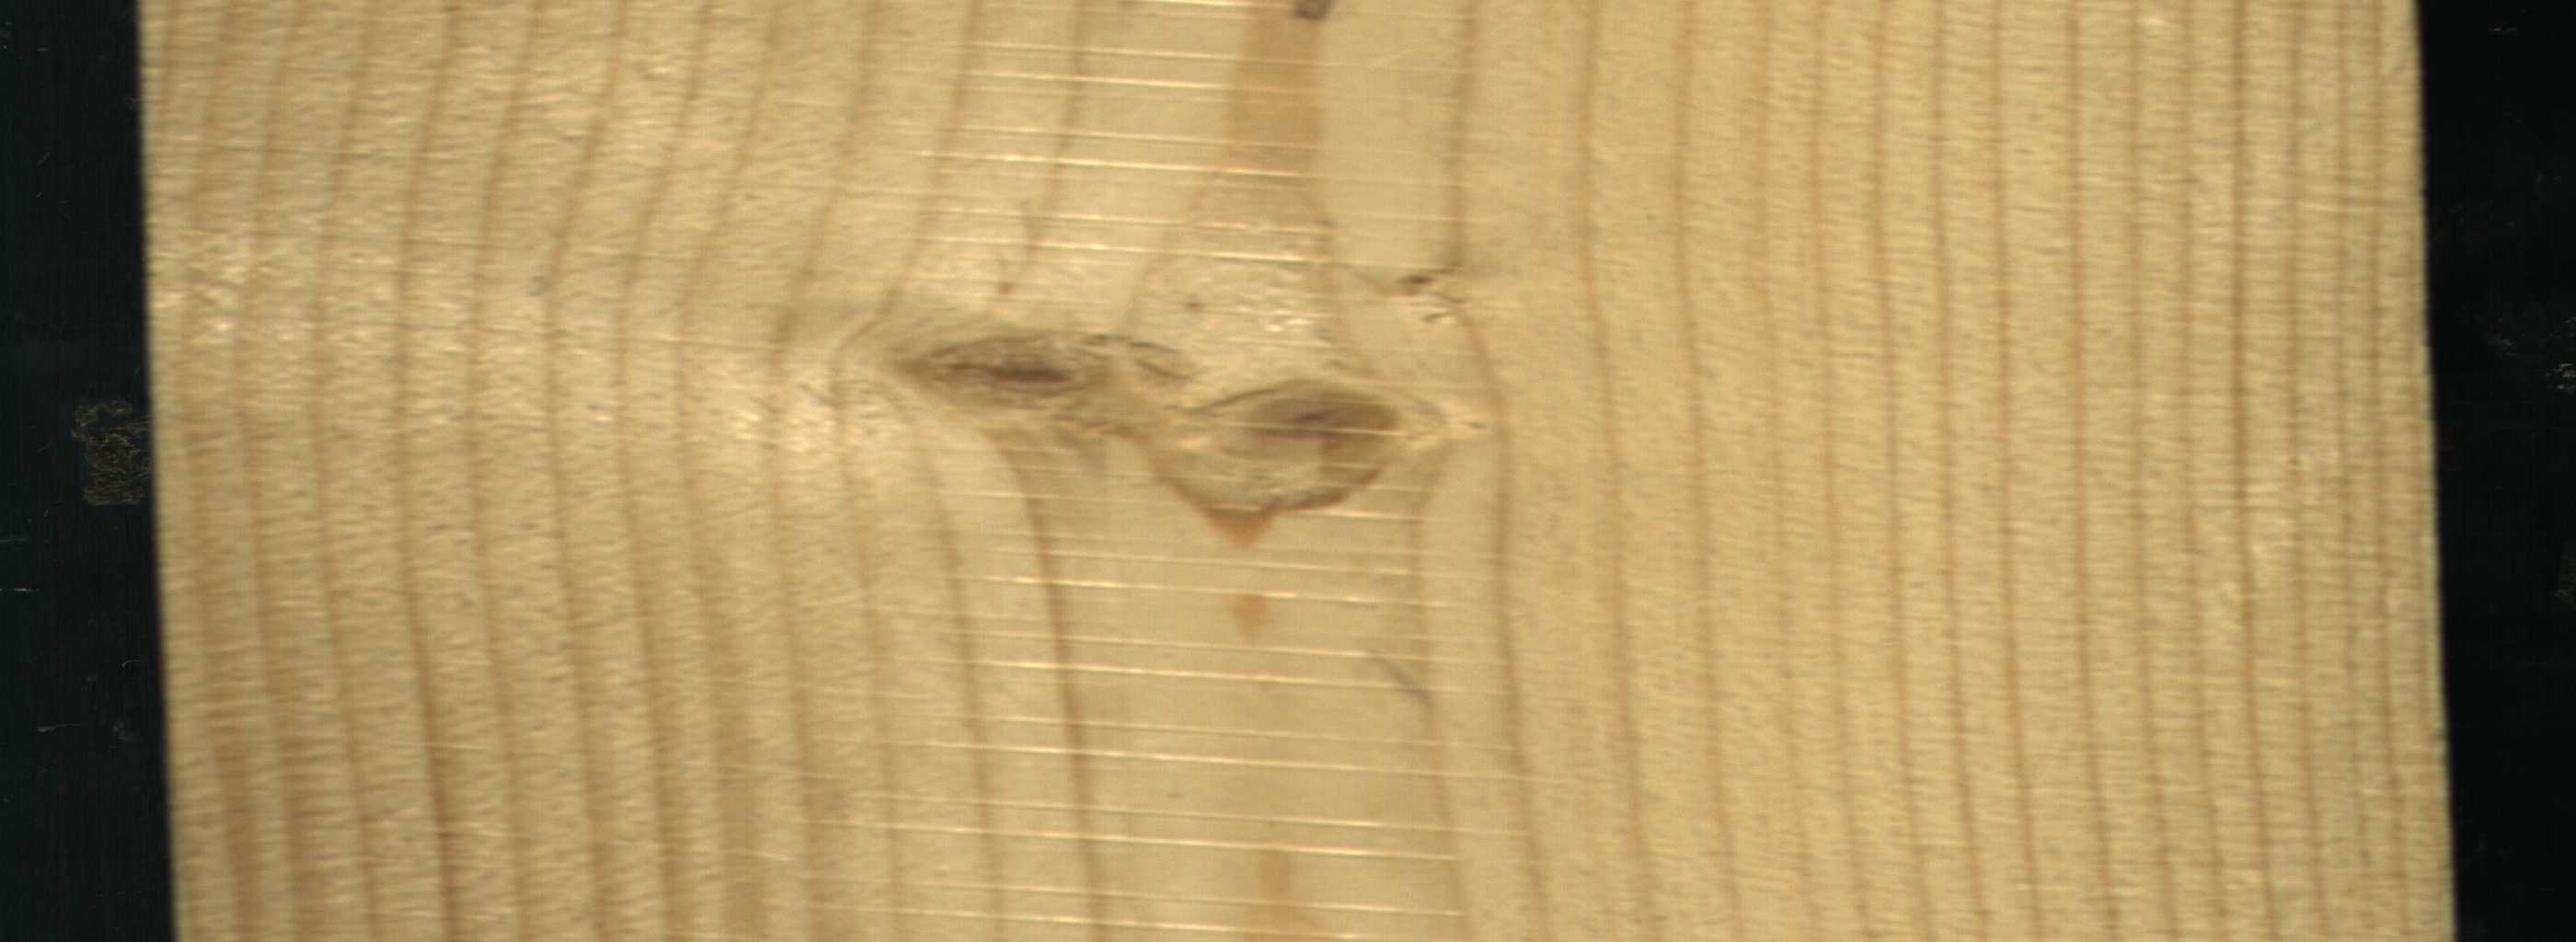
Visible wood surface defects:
Live_Knot
Live_Knot